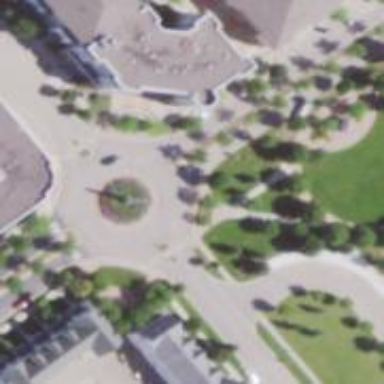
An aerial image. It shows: Roundabout at tertiary road junction.